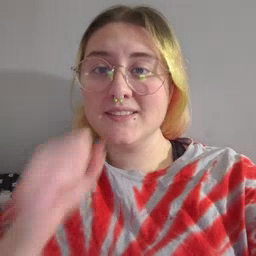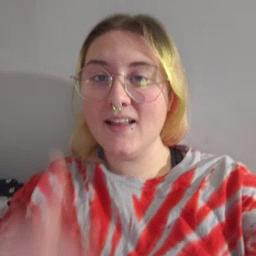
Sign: snack